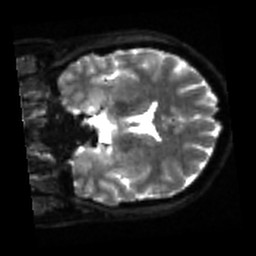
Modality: sbref
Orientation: coronal
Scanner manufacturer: siemens
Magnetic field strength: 3 T
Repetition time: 4 s
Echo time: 0.0594 s